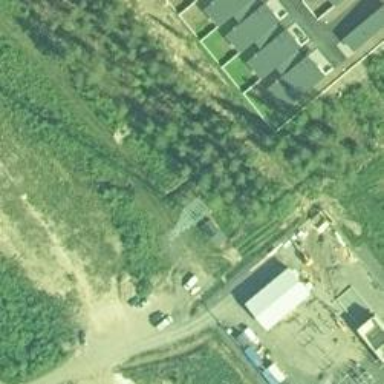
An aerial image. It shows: Mast tower used for communication.